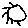
Label: sun